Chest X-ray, AP view. Patient: 28 years old, sex M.
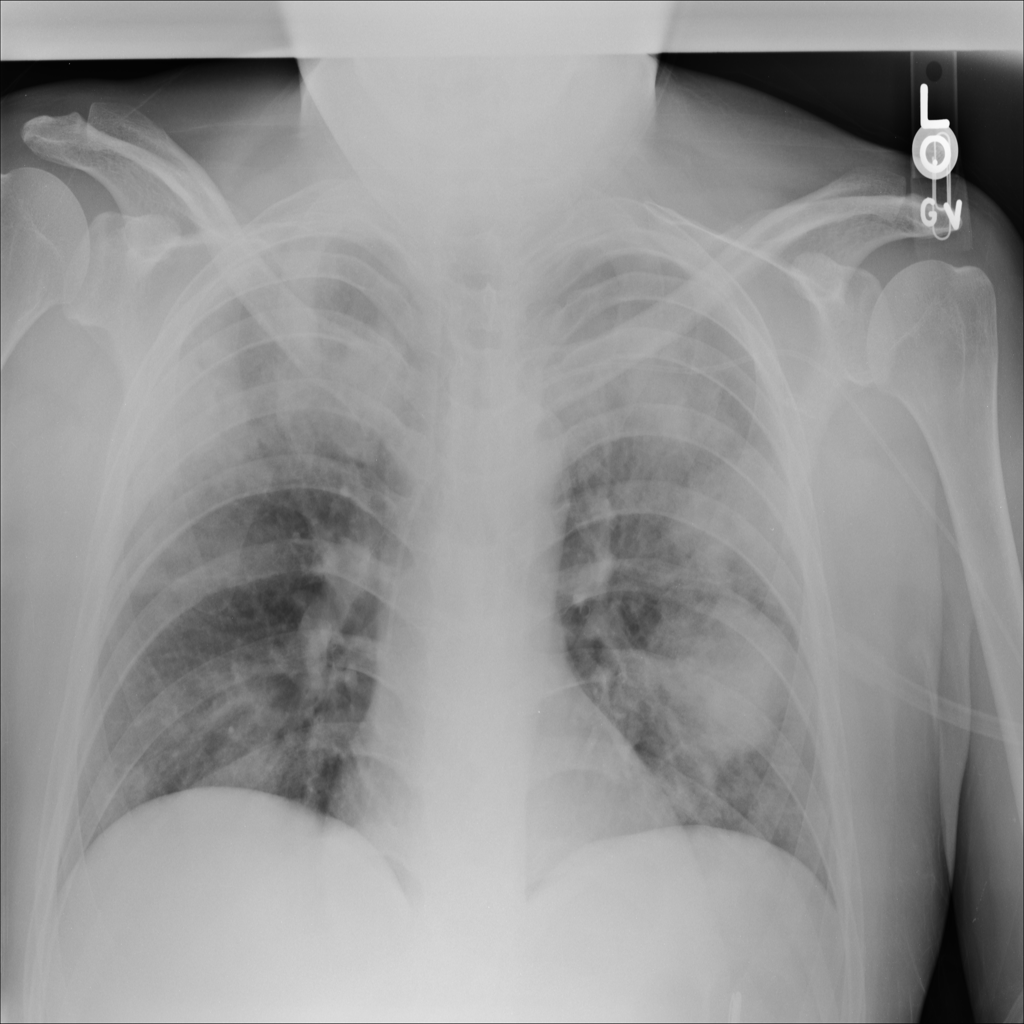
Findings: Infiltration, Nodule